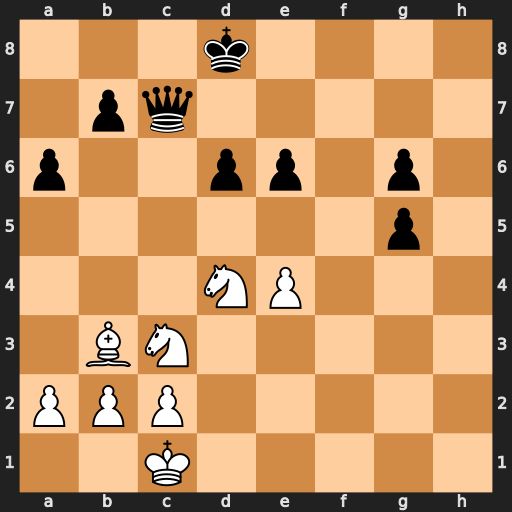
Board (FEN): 3k4/1pq5/p2pp1p1/6p1/3NP3/1BN5/PPP5/2K5
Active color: w
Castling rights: -
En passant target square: -
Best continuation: Nxe6+ Kc8 Nxc7